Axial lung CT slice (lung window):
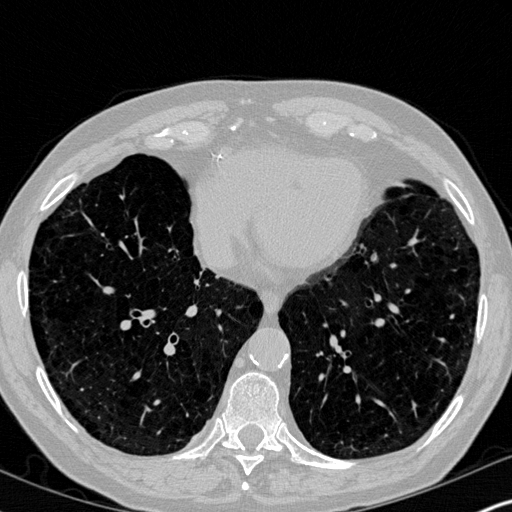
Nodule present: no